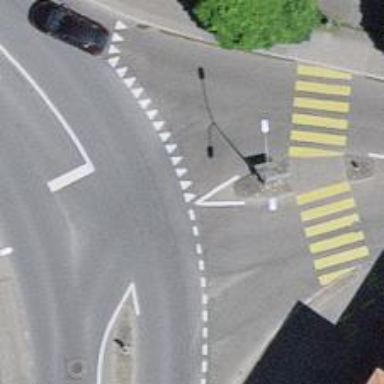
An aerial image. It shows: Road with "give way" sign.